Тонкую лёгкую пружину, растянутую на некоторую величину $\Delta l_{1}$, закрепили на гладком горизонтальном столе в точках $A$ и $B$. Отношение периодов малых поперечных (первый рисунок) и продольных (второй рисунок) колебаний небольшого грузика, расположенного посередине пружины, равно $n_{1}=4$. После того как деформацию пружины увеличили на $\Delta x=3.5~см$, отношение периодов стало равно $n_{2}=3$.
Найдите длину нерастянутой пружины $l_{0}$, а также значение деформаций $\Delta l_{1}$ в первом и $\Delta l_{2}$ во втором случаях. Считайте, что пружина в условиях опыта подчиняется закону Гука.
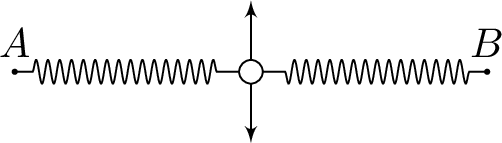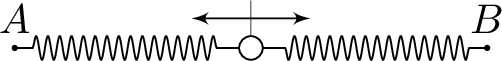
Решение: Если жёсткость всей пружины длиной $l$ равна $k$, то период продольных колебаний грузика можно найти по формуле $$ T_{\|}^{2}=4 \pi^{2} \frac{m}{4 k}, $$ где $m$ - масса грузика. Уравнение движения грузика в поперечном направлении имеет вид $$ m \ddot{\varphi} \frac{l}{2}=2 F_{yпр} \varphi=-2 k \Delta l \varphi \quad \Longleftrightarrow \ddot{\varphi}+\frac{4 k \Delta l}{m l} \varphi=0. $$ Мы получили уравнение гармонических колебаний с циклической частотой $\omega_{\perp}^{2}=(4 k \Delta l) /(m l)$, их период: $$ T_{\perp}^{2}=4 \pi^{2} \frac{m l}{4 k \Delta l}=4 \pi^{2} \frac{m}{4 k}\left(1+\frac{l_{0}}{\Delta l}\right). $$ Отношение периодов: $$ \frac{T_{\perp}^{2}}{T_{\|}^{2}}=n^{2}=1+\frac{l_{0}}{\Delta l}, \quad \text { откуда } \quad \frac{\Delta l}{l_{0}}=\frac{1}{n^{2}-1}. $$ Поскольку $\Delta x=\Delta l_{2}-\Delta l_{1}$ : $$ \frac{\Delta x}{l_{0}}=\frac{1}{n_{2}^{2}-1}-\frac{1}{n_{1}^{2}-1}=\frac{n_{1}^{2}-n_{2}^{2}}{\left(n_{2}^{2}-1\right)\left(n_{1}^{2}-1\right)}, $$ Откуда $$ \begin{gathered} l_{0}=\frac{\left(n_{2}^{2}-1\right)\left(n_{1}^{2}-1\right)}{n_{1}^{2}-n_{2}^{2}} \Delta x=60~см, \\ \Delta l_{1}=\frac{l_{0}}{n_{1}^{2}-1}=4~см, \\ \Delta l_{2}=\frac{l_{0}}{n_{2}^{2}-1}=7.5~см. \end{gathered} $$
Ответ: $$ l_{0}=\frac{\left(n_{2}^{2}-1\right)\left(n_{1}^{2}-1\right)}{n_{1}^{2}-n_{2}^{2}} \Delta x=60~см. $$ $$ \Delta l_{1}=\frac{l_{0}}{n_{1}^{2}-1}=4~см. $$ $$ \Delta l_{2}=\frac{l_{0}}{n_{2}^{2}-1}=7.5~см. $$
Темы:
T, Механика, Частота колебаний, Колебания, Всероссийские, Пружина